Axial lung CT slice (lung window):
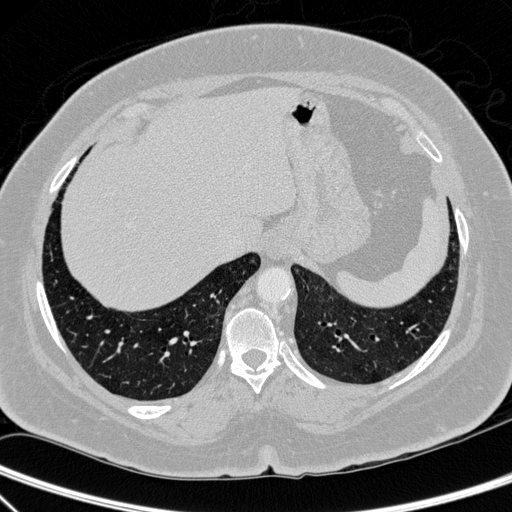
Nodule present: no